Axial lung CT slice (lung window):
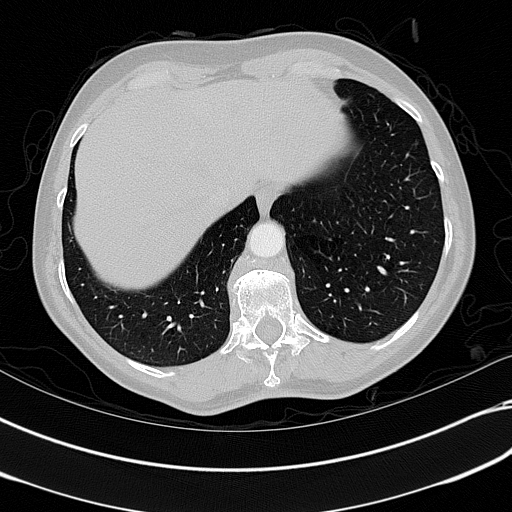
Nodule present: no